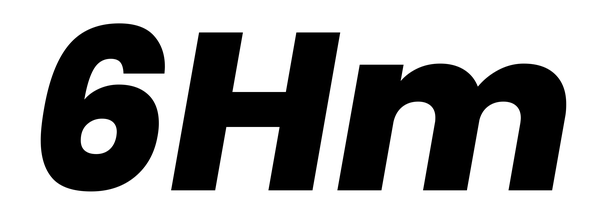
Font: Poppins-ExtraBoldItalic